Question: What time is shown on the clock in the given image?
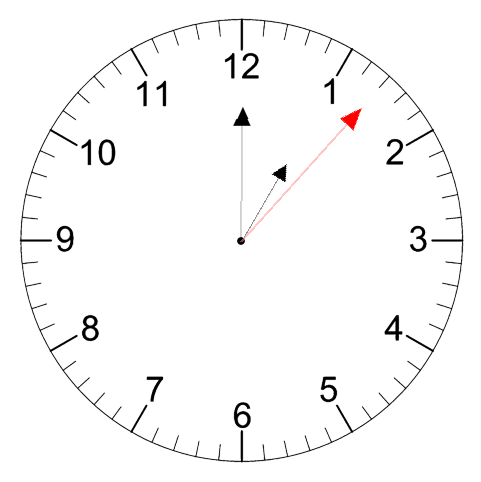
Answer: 01:00:07